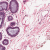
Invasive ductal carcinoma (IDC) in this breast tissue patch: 0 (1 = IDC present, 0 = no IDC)